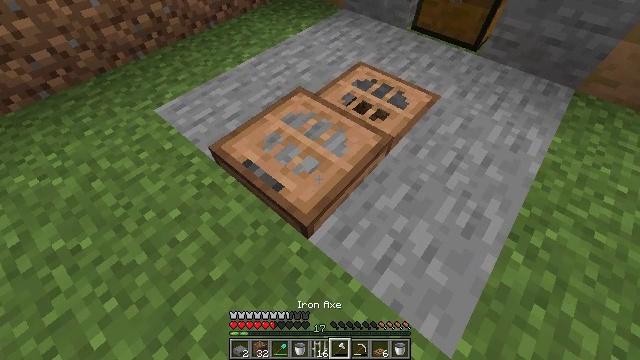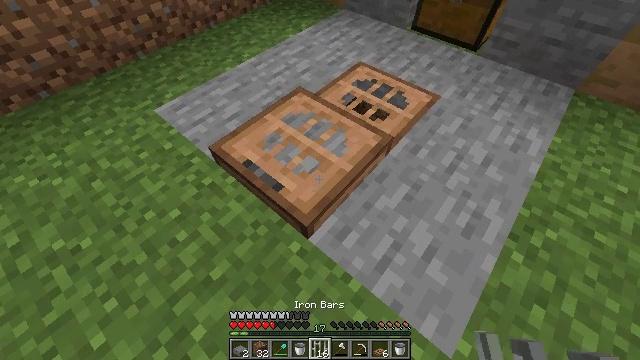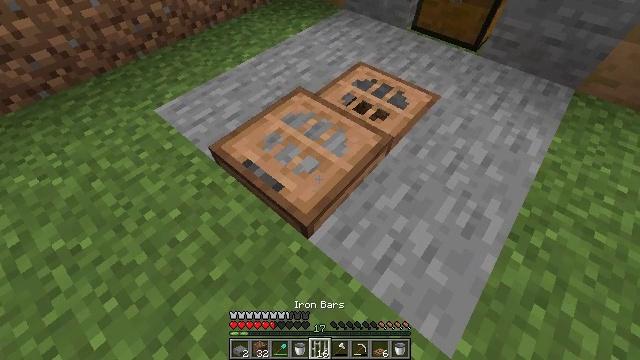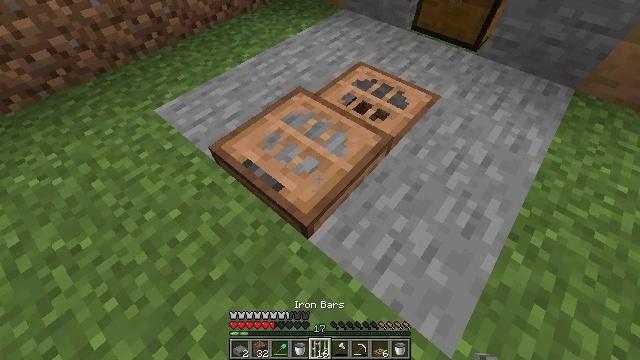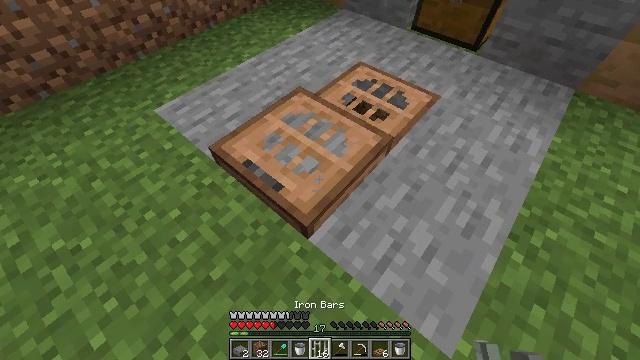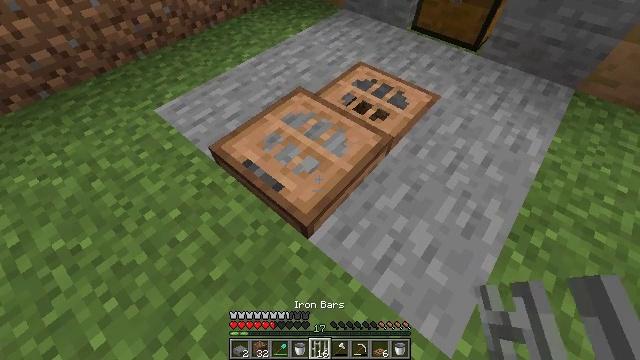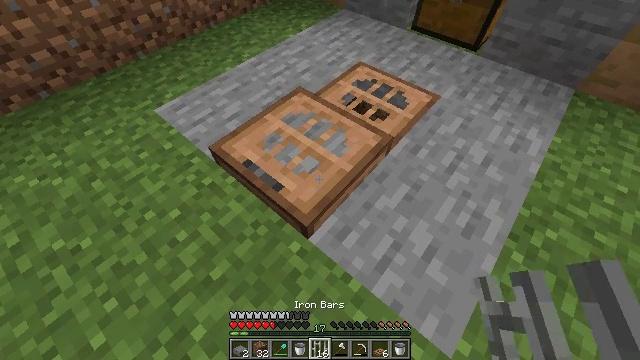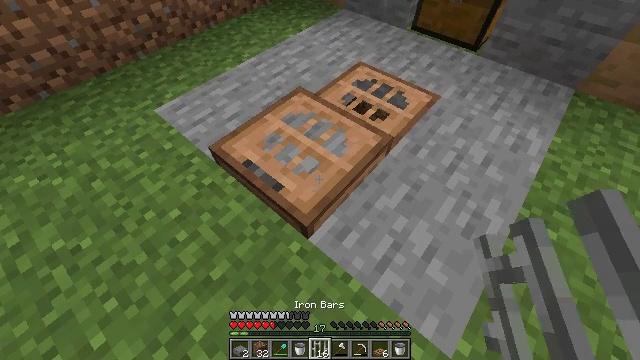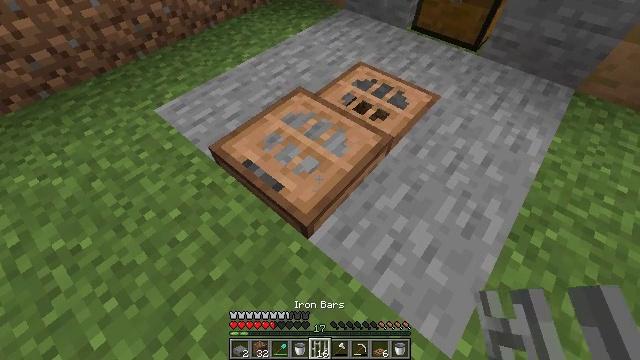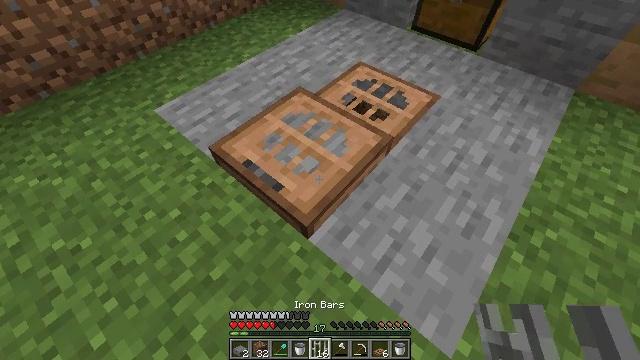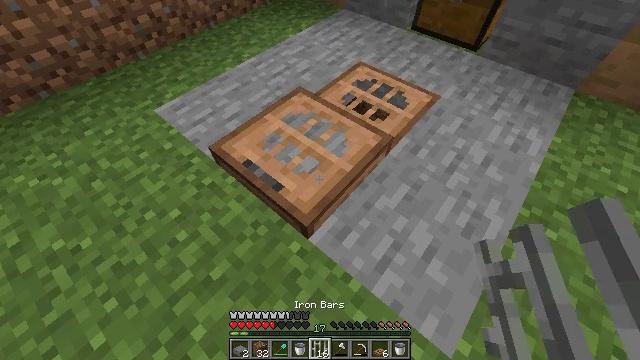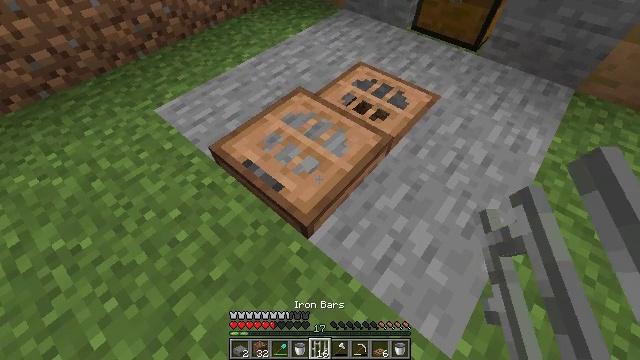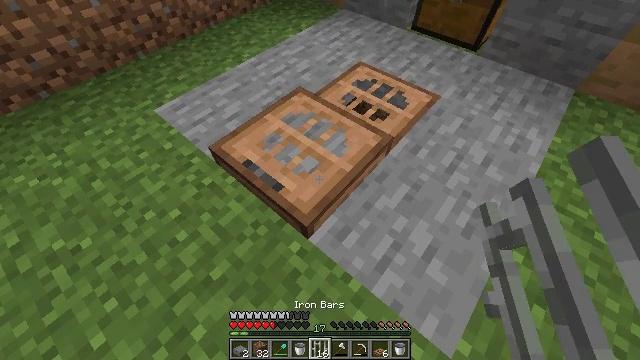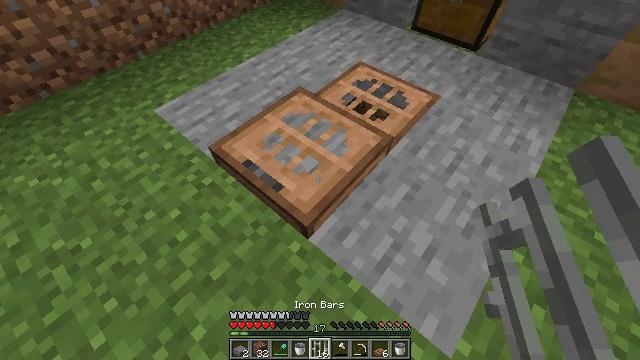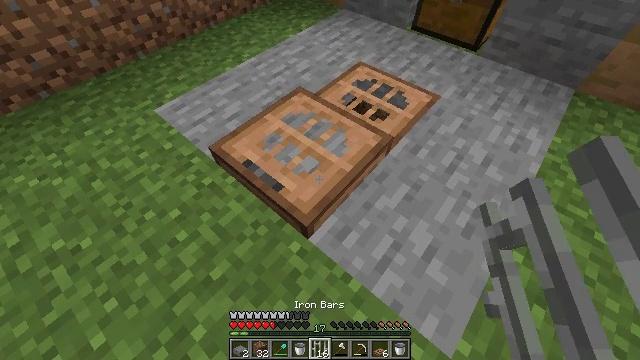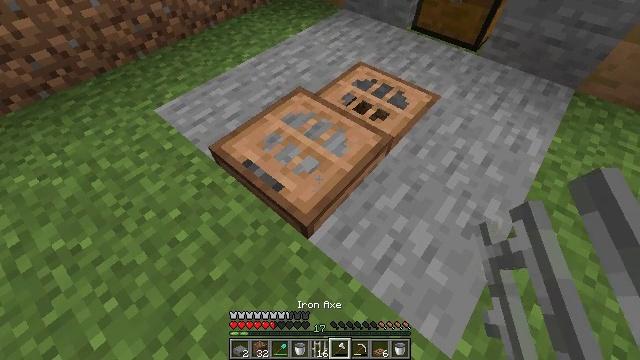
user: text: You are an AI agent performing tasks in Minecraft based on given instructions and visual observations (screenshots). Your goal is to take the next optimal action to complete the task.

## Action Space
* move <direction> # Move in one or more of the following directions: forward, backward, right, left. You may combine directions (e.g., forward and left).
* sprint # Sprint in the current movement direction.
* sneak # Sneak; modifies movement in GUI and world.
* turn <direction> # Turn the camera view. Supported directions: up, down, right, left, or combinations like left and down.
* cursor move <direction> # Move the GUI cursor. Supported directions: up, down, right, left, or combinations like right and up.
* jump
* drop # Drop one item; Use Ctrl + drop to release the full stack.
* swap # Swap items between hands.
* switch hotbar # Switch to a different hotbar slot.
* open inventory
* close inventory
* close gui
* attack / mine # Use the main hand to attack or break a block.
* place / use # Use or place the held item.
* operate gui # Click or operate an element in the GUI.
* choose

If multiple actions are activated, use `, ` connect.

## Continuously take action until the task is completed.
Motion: motion action
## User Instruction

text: Attack the jungle trapdoor to recycle it.
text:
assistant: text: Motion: no_op
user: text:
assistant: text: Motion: no_op
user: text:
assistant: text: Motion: no_op
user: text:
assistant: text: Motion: no_op
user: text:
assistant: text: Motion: no_op
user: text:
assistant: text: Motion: no_op
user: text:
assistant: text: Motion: no_op
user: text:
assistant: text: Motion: no_op
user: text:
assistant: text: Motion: no_op
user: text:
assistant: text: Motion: no_op
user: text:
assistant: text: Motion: no_op
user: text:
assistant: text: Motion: no_op
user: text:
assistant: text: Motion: no_op
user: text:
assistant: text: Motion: no_op
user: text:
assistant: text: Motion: no_op
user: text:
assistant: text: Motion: no_op
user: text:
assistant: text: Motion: no_op
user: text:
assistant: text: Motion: no_op
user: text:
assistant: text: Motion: no_op
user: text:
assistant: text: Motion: no_op
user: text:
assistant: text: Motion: no_op
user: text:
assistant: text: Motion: attack / mine
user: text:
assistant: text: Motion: attack / mine
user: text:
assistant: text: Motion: attack / mine
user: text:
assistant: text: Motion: attack / mine
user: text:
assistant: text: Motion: attack / mine
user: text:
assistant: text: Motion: attack / mine
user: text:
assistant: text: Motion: attack / mine
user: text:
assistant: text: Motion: attack / mine
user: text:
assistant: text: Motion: attack / mine